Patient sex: M
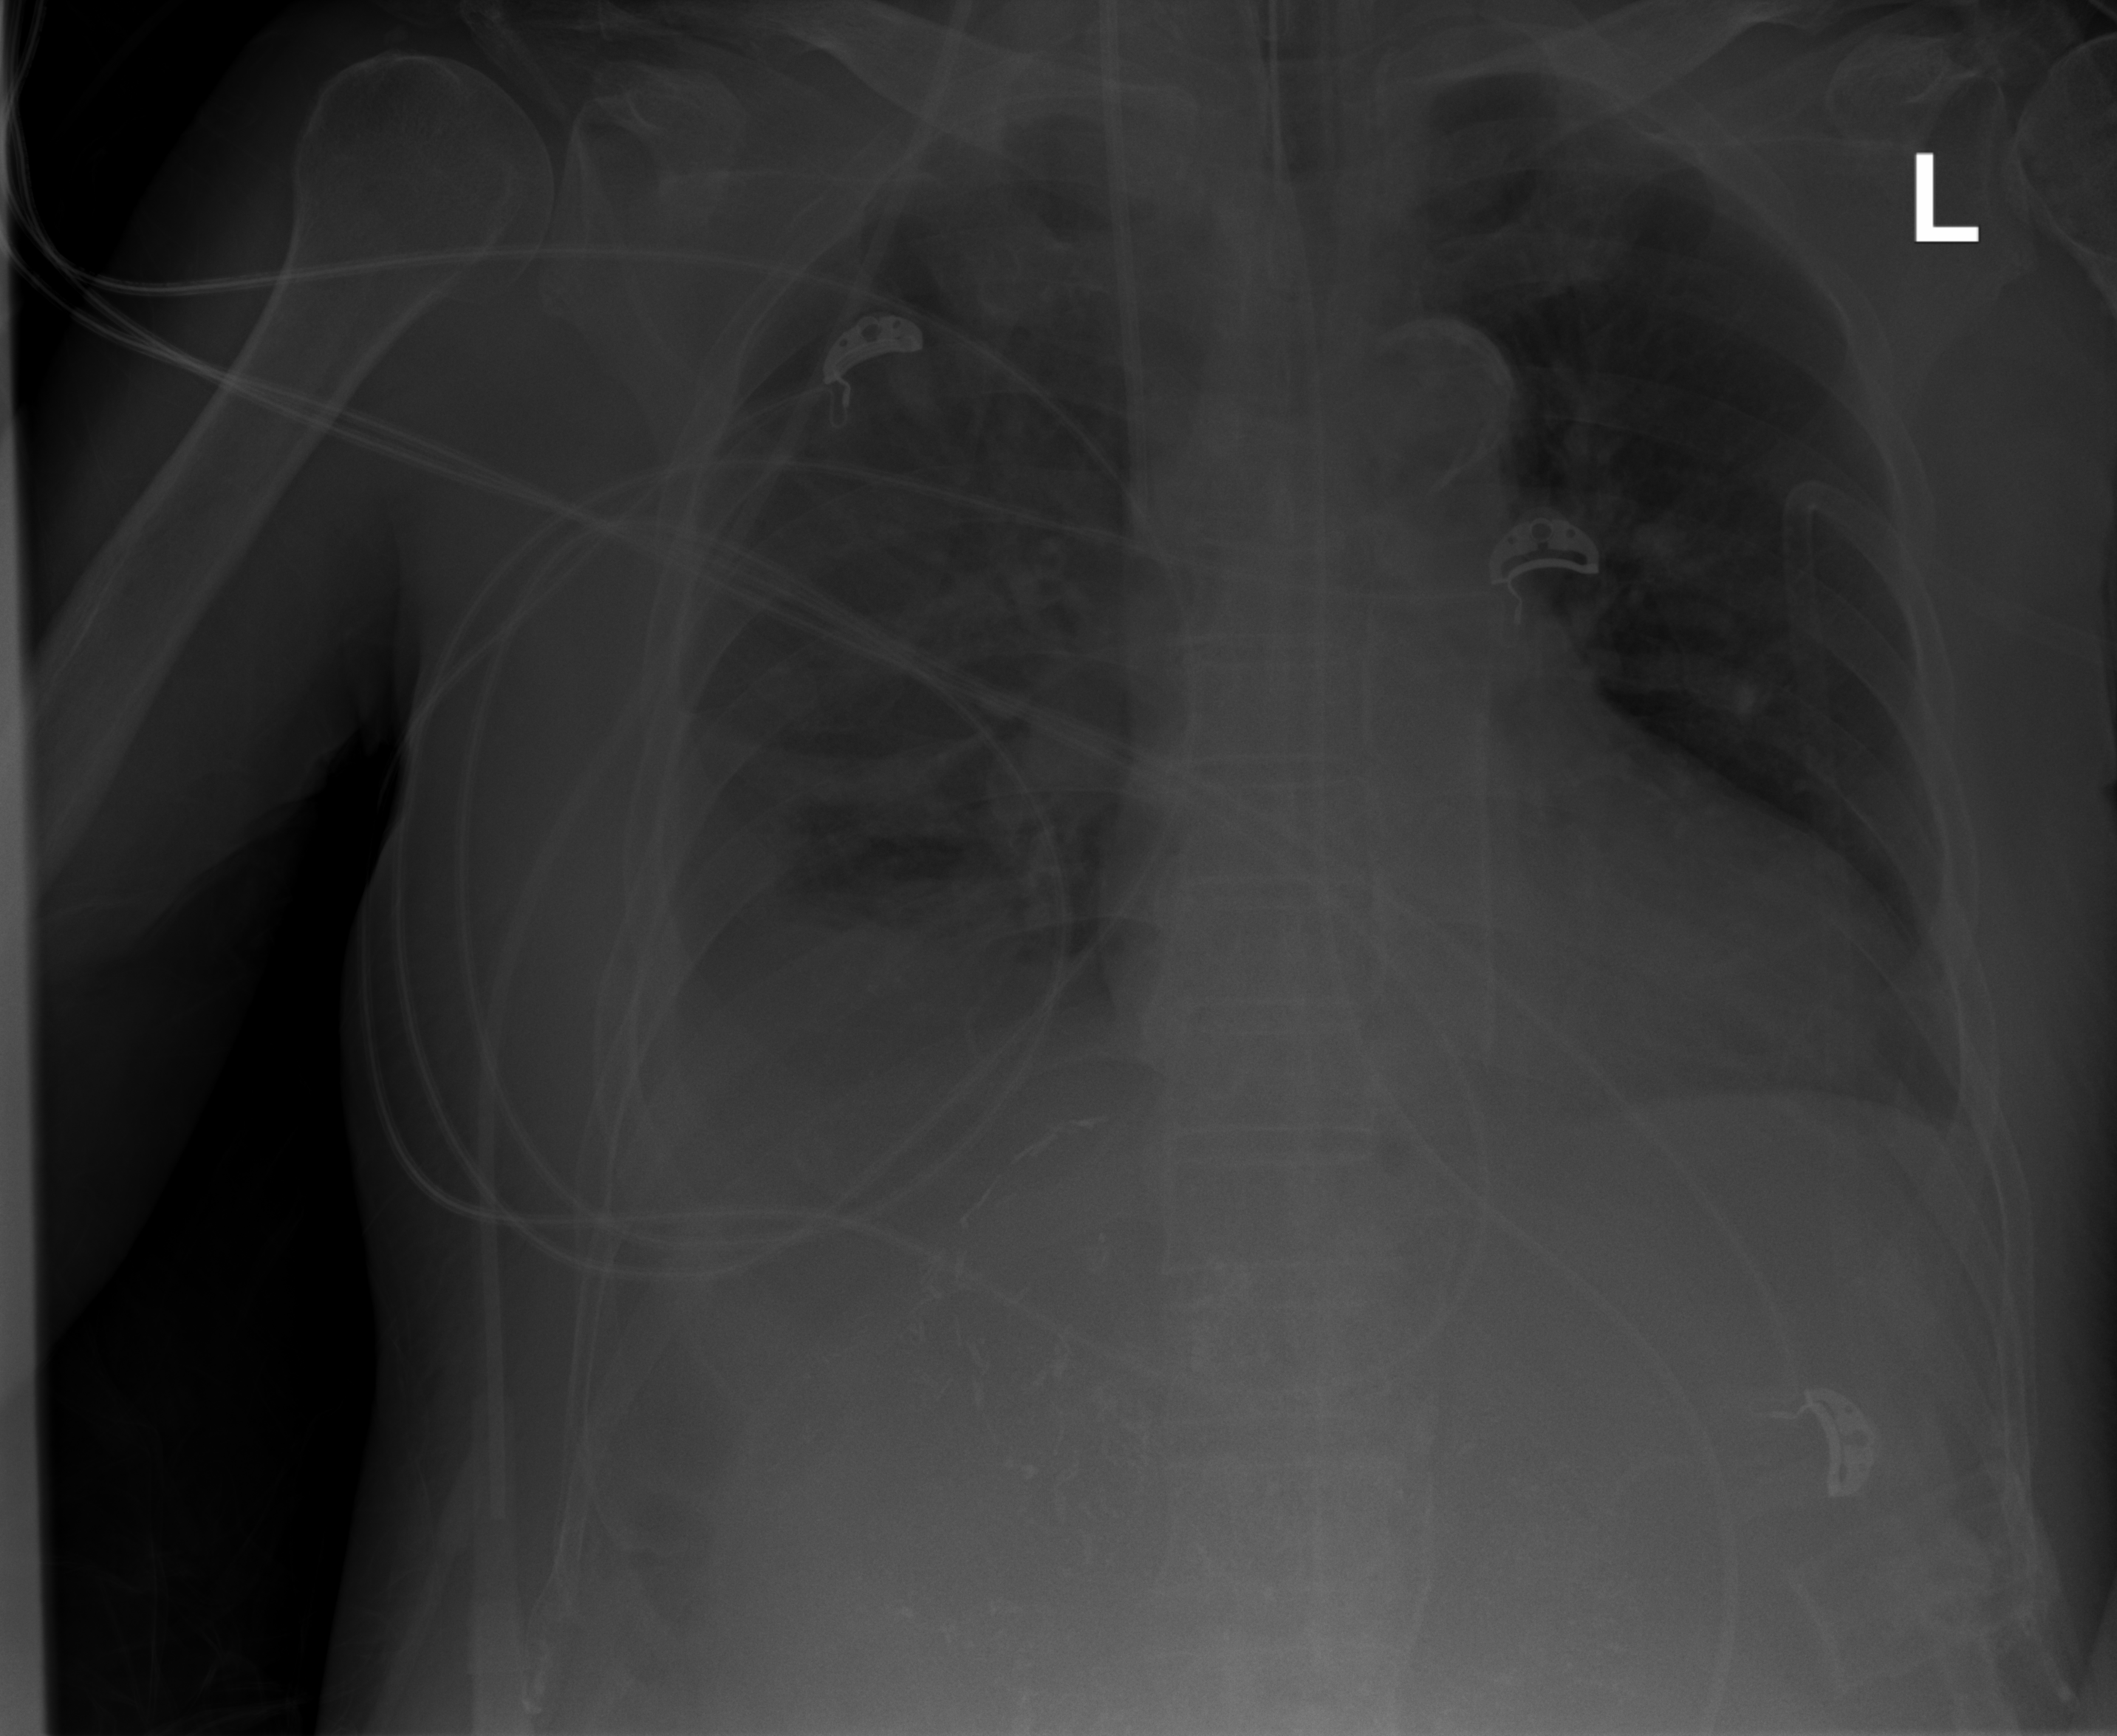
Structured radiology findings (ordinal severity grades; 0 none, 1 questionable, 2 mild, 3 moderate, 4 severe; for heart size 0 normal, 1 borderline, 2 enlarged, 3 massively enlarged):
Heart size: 1
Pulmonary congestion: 0
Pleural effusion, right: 3
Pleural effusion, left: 0
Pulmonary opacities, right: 0
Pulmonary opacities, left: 0
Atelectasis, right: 2
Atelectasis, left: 0